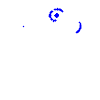
Particle: kaon